Question: Can you help me to exporting this project as runnable jar file?
'''
import javax.swing.JFrame;
import com.toedter.calendar.JCalendar;
import java.awt.BorderLayout;
public class Test extends JFrame {
public Test() {
this.setDefaultCloseOperation(DISPOSE_ON_CLOSE);
this.setSize(400, 500);
this.setVisible(true);
JCalendar calendar = new JCalendar();
getContentPane().add(calendar, BorderLayout.CENTER);
}
public static void main(String[] args) {
new Test();
}
}
'''
I got this error message if I want to export my project as jar file:

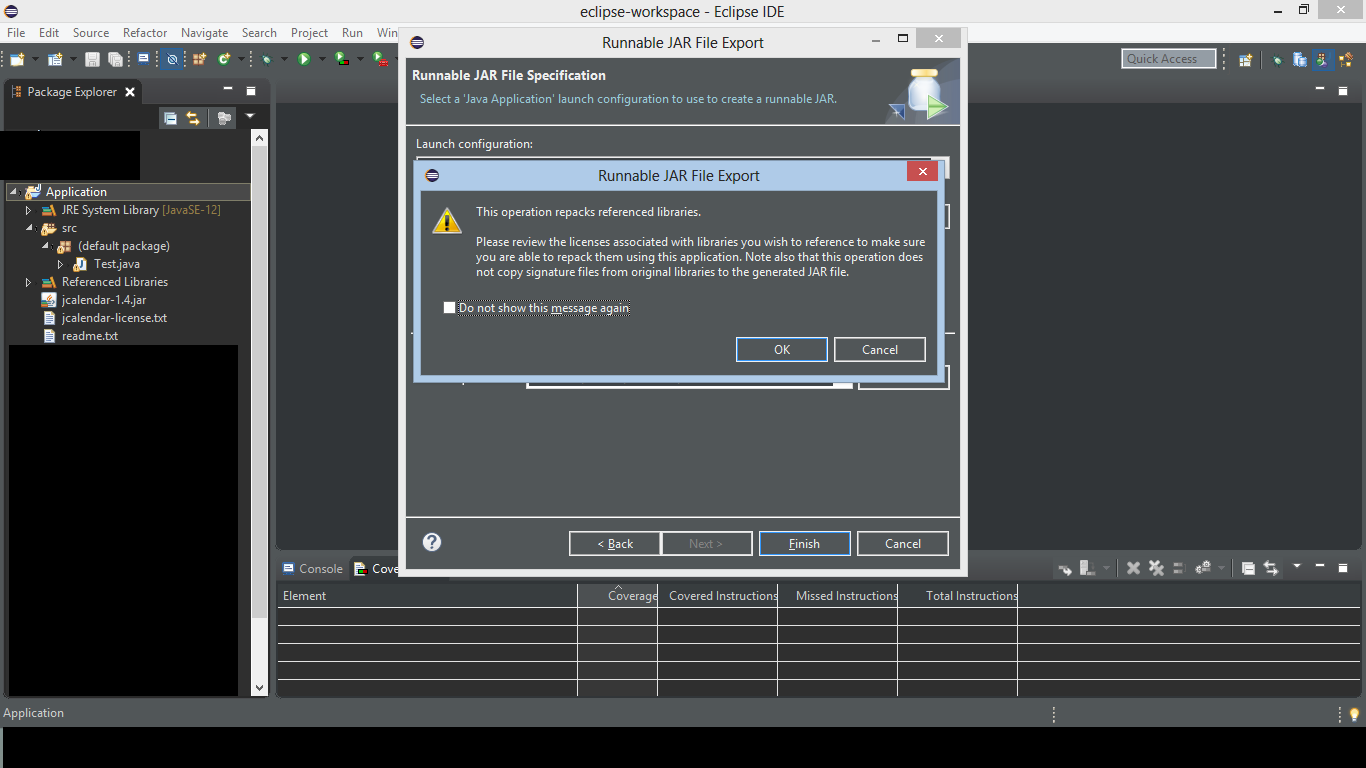
Answer: Just press 'OK' and the JAR file is created. The message is just a warning to let you know that the licenses allow you to repackage.